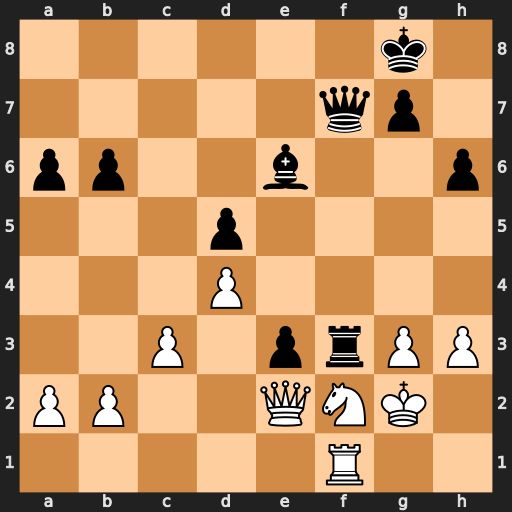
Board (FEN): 6k1/5qp1/pp2b2p/3p4/3P4/2P1prPP/PP2QNK1/5R2
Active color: w
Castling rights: -
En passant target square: -
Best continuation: Qxf3 Qxf3+ Kxf3